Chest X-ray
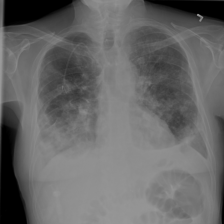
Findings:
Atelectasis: negative
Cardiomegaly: negative
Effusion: negative
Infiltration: negative
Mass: positive
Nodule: negative
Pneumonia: negative
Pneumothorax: positive
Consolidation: negative
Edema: negative
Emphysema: negative
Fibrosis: negative
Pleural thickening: negative
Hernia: negative